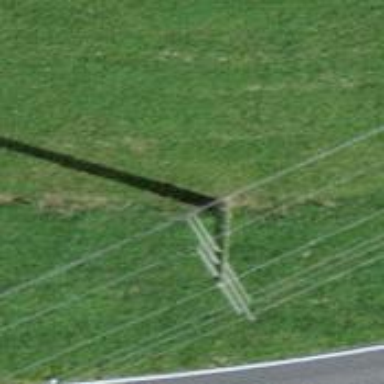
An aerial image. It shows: Power pole.